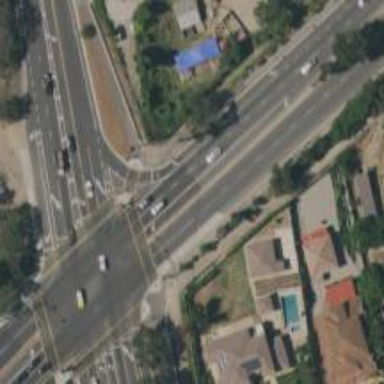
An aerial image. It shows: Marked road crossing.